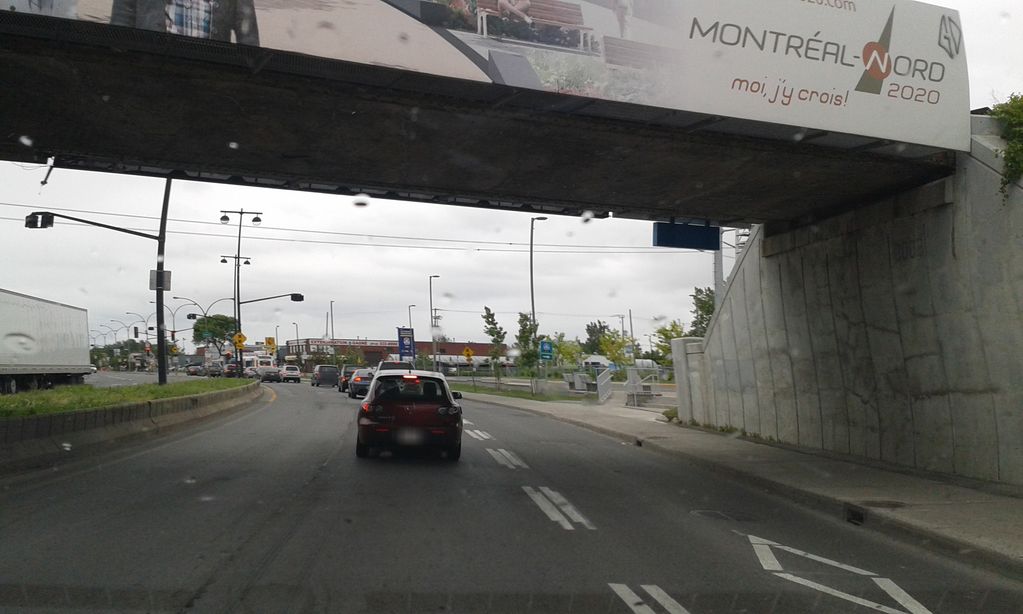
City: montreal